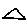
Label: triangle